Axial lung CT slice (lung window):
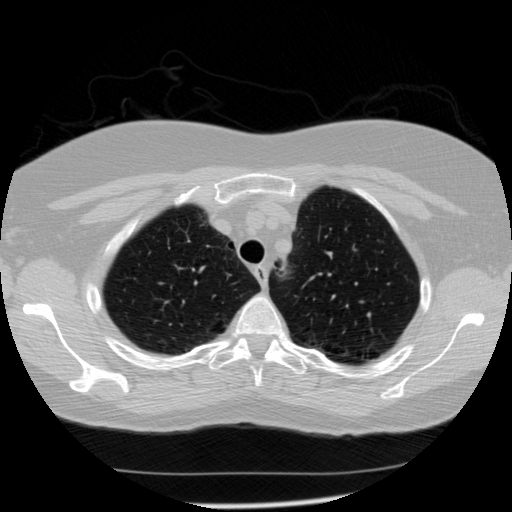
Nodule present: no